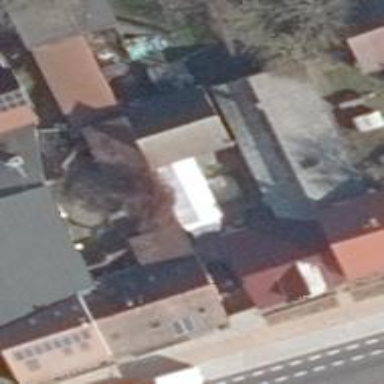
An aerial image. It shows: Cafe.